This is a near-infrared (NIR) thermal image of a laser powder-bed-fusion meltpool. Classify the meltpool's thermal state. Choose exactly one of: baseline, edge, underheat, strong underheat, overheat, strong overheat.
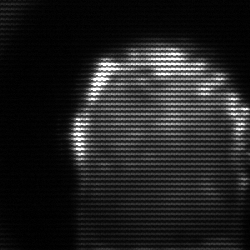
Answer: baseline